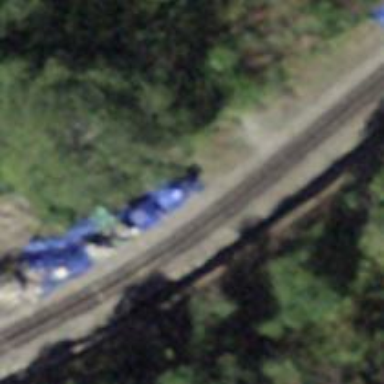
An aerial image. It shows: Preserved narrow-gauge railway.